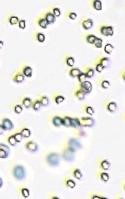
Label: Phaeocystis